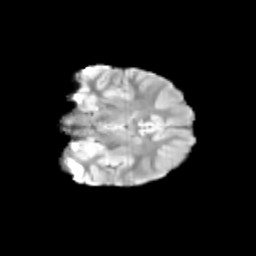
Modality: T2w
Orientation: coronal
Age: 10
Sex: female
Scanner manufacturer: siemens
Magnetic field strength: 3 T
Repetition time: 3.8 s
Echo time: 0.07 s